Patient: sex M, age 21
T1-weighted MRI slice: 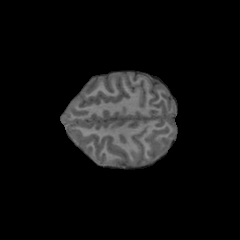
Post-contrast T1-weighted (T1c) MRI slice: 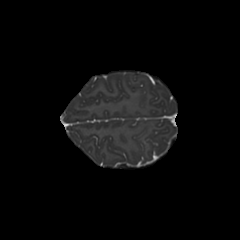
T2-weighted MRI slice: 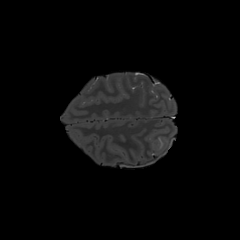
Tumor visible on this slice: yes
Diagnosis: Glioblastoma, IDH-wildtype
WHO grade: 4